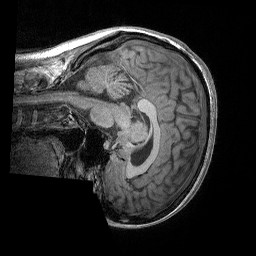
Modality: T1w
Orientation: sagittal
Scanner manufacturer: siemens
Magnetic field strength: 3 T
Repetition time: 2.3 s
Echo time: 0.00298 s